Question: Look at this GIF of image view loses images while navigating back:

I fill in detailsVC and press next to upload images. As i upload images and press Back button on navigation bar and then again press next to arrive at this view controller, images previously selected are removed.
I want that images selected should stay there regardless of navigation. View controller should sustain those images on imageviews.
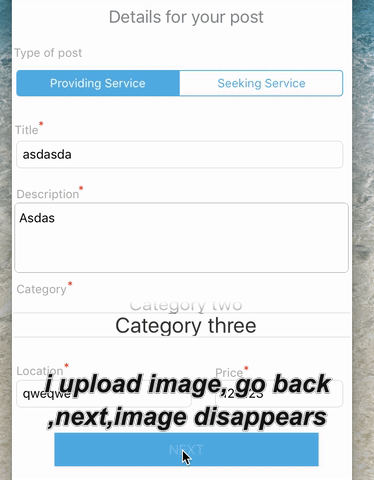
Answer: How are you storing the images in detailVC? The reason why the images are cleared is that the reference of your VC has been removed, thus the variables where you are storing. If it is array make it static and it will remain until the app is alive.